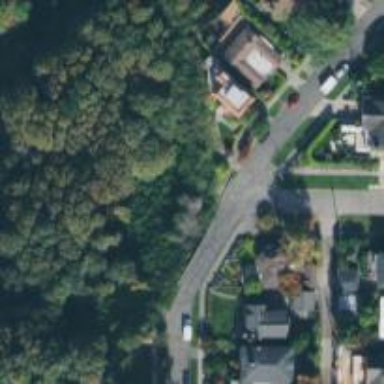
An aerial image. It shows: Residential road with sidewalk on the left side.